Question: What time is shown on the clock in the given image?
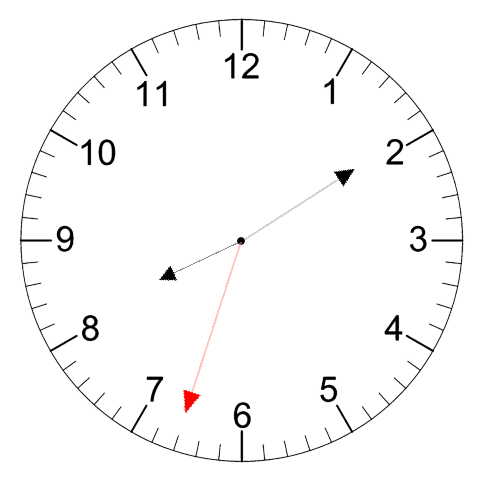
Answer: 08:09:33